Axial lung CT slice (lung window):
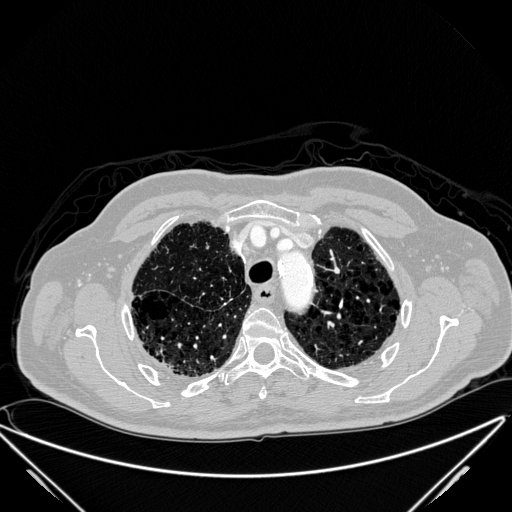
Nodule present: no